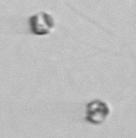
Label: Thalassiosira_sp_aff_mala